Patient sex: F
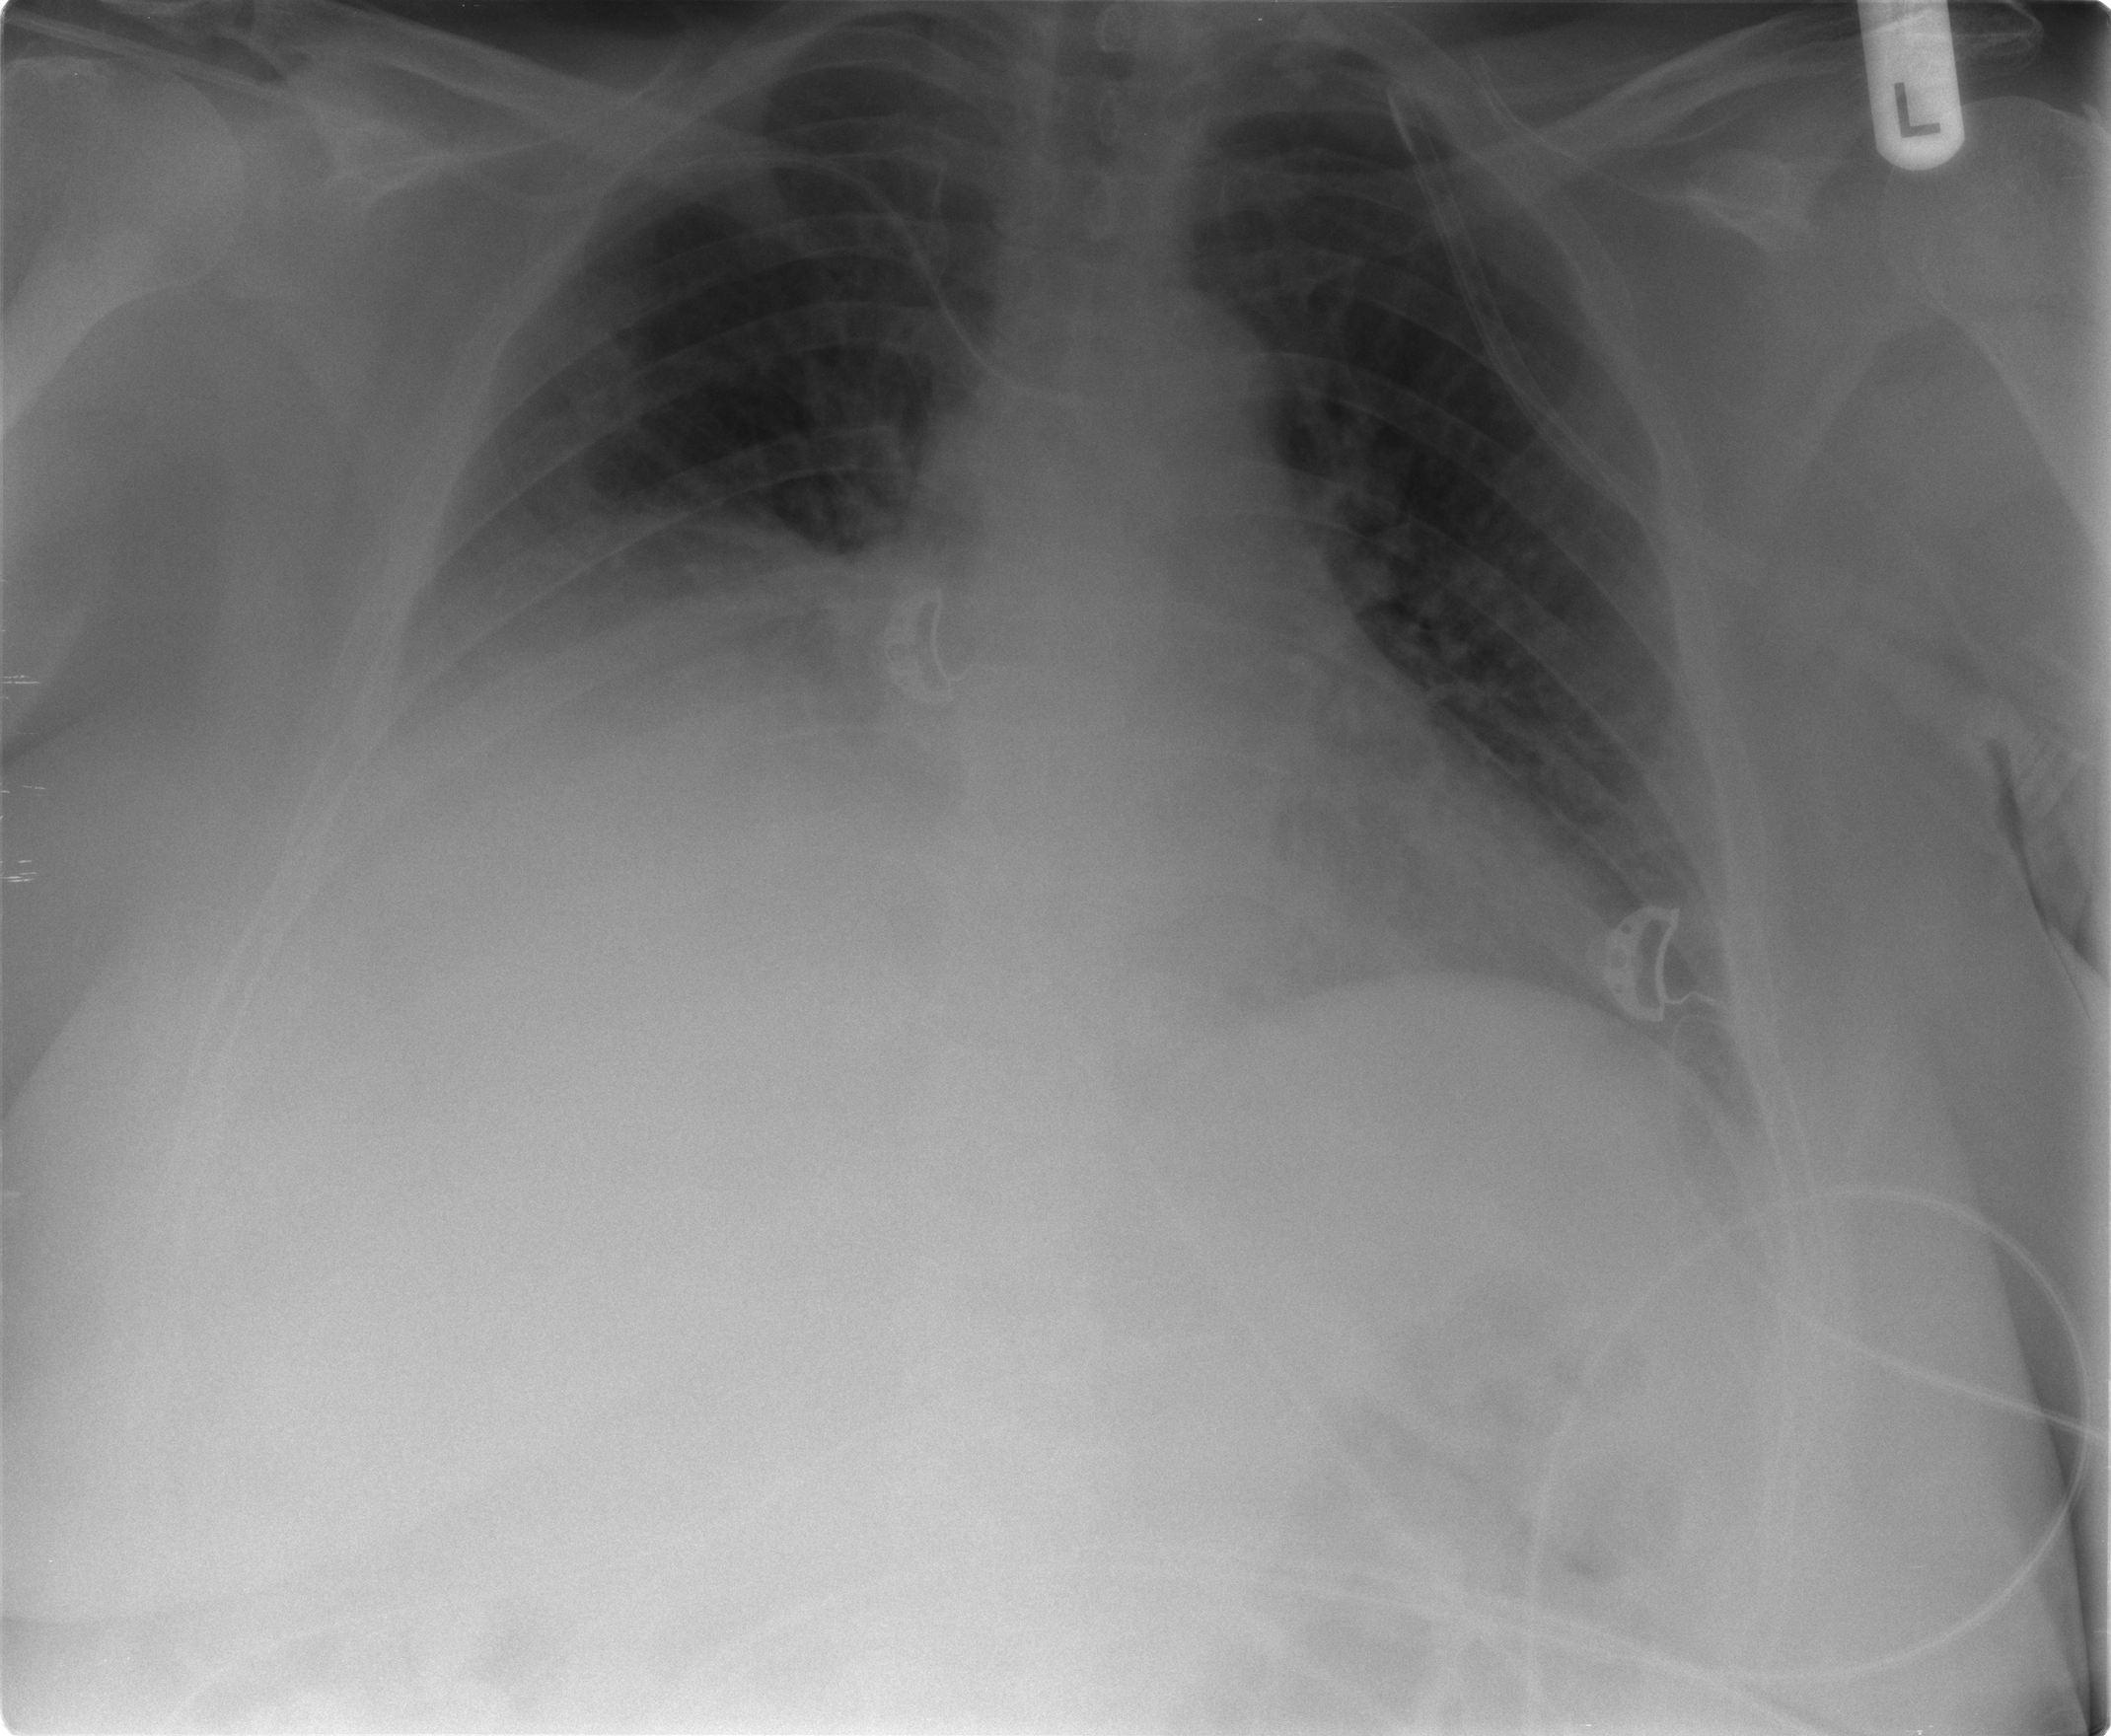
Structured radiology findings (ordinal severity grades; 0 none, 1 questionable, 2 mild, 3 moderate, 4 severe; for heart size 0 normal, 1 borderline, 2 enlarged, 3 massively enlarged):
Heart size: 1
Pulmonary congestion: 2
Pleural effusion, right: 2
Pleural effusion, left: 1
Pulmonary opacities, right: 1
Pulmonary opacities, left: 1
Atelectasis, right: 3
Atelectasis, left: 2